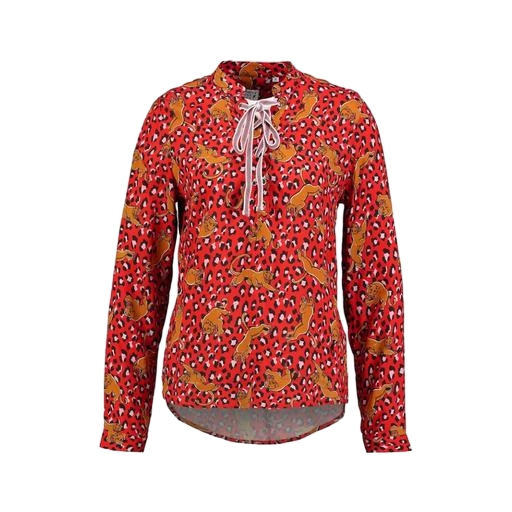
multicolor leopard-print pussy-bow blouse, red elephant-print shirt, animal printed shirt, white background